Question: I'm following this thread: <URL>
but I'm stuck on a incomprehensible error. When I try to refer to my class RouteOverlay something goes wrong: I can refer to my previous created class('RouteOverlay.java'). Here the sitution:

And if I try to insert the codeline:
'''
import maps.RouteOverlay
'''
I obtain the following error:
'''
The type maps.RouteOverlay is not visible
'''
I tried also, restarting Eclipse or Clean the project. I don't know what can I do!
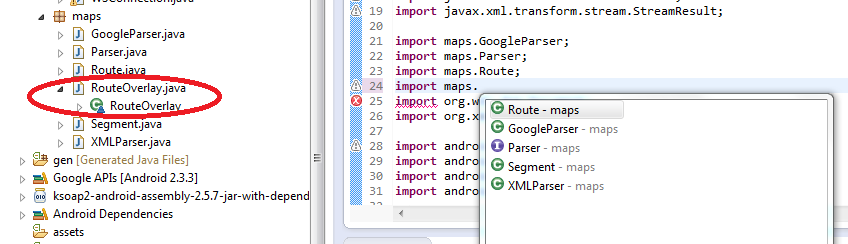
Answer: The example you are copying have a typo. The 'RouteOverlay' class is not public.
'''
class RouteOverlay extends Overlay {}
'''
Change it to:
'''
public class RouteOverlay extends Overlay {}
'''